Question: I have a listbox where each row of listbox contains 2 textblock and 2 button.
Whenever i click 1st button of any row of listbox then it will show the text of 1st textblock of that row from the listbox and whenever i click the 2nd button of any row of listbox it will speak the text of the 1st textblock of that row.
Consider the bellow picture of listbox.If i click the star button of 2nd row it will show "sedulous" and if i click the the speaker button of the last row it will speak "underbid".
How can i do that???
My list looks like this:

My listbox design in xaml looks like this:
'''
<ListBox x:Name="listBox1" FontSize="26" Width="400" Height="Auto" HorizontalContentAlignment="Stretch" SelectionChanged="listBox1_SelectionChanged">
<ListBox.ItemTemplate>
<DataTemplate>
<StackPanel Orientation="Vertical">
<StackPanel Orientation="Horizontal">
<TextBlock Text="{Binding Path=Eng}" Width="150"/>
<Button Content="" Height="Auto" Name="b1" Width="100" BorderThickness="0" Background="DarkGreen" />
<Button Content="" Height="Auto" Name="b2" Width="100" BorderThickness="0" Background="DarkGreen" />
</StackPanel>
<TextBlock Text="{Binding Path=Bng}" Width="150"/>
<Rectangle Height="2" Width="400" Fill="YellowGreen" />
</StackPanel>
</DataTemplate>
</ListBox.ItemTemplate>
</ListBox>
'''
And my code for making the list is:
'''
List<dataLists> mylist = new List<dataLists>();
string word = textBox1.Text;
if (db != null)
{
var contacts = (from m in db.Dics where m.English.StartsWith(word) select new { m.English, m.Bangla }).Take(5);
string s1, s2;
try
{
foreach (var a in contacts)
{
s1 = a.English;
s2 = a.Bangla;
mylist.Add(new dataLists() { Eng = s1, Bng = s2 });
}
}
catch (Exception ex) { MessageBox.Show(ex.ToString()); }
listBox1.ItemsSource = mylist;
'''
Can anyone have any solution of this??
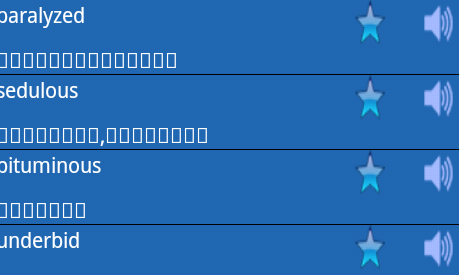
Answer: you can easily manage this in button's onclick event, set tag as textblock's text and
in onclick event
textbox.text = (sender as button).Tag.Tostring()